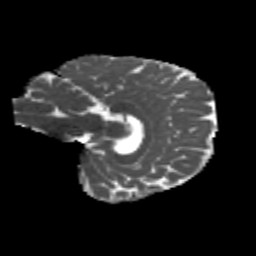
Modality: MD
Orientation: sagittal
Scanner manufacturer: siemens
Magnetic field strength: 3 T
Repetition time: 4.16 s
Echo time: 0.0806 s